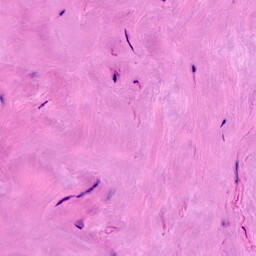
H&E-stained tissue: Breast